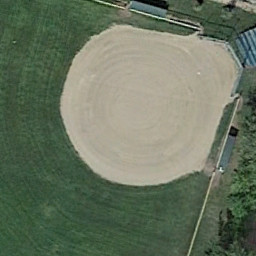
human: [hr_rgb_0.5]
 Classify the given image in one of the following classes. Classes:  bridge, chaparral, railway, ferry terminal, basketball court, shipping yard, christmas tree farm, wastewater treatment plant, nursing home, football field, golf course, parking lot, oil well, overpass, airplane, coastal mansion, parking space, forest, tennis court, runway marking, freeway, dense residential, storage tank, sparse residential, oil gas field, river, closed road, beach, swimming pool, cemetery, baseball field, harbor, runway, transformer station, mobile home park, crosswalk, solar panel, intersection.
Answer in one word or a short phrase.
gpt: baseball field